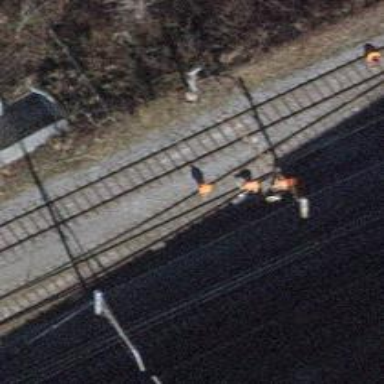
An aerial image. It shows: Railway line with contact line electrification. This is spur service line.